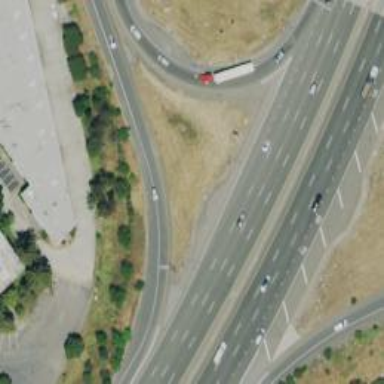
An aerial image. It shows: Motorway link.